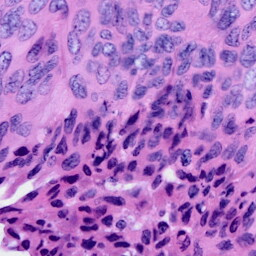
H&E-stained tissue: Cervix